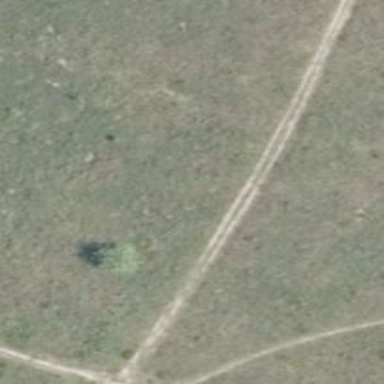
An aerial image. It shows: Dirt path.